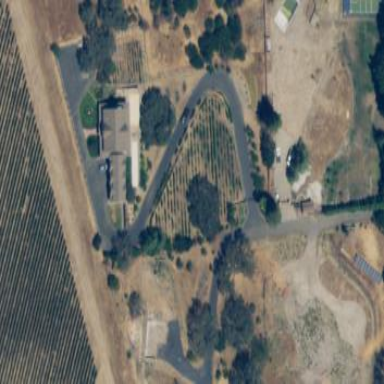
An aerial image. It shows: Vineyard growing wine grapes.